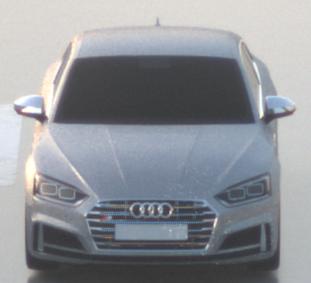
Make: Audi
Model: S5 Sportback
Detailed model: 8T Facelift
Model produced from: 2011
Model produced until: 2016
Doors: 5
Color: white
Road condition: wet road
Daytime: sunrise or sunset
Contrast: low contrast